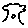
Label: tree